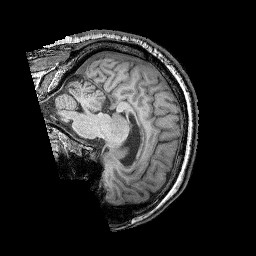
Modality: T1w
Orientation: sagittal
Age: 46
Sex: male
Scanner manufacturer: siemens
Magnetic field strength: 3 T
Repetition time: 2.25 s
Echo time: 0.00415 s